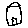
Label: house